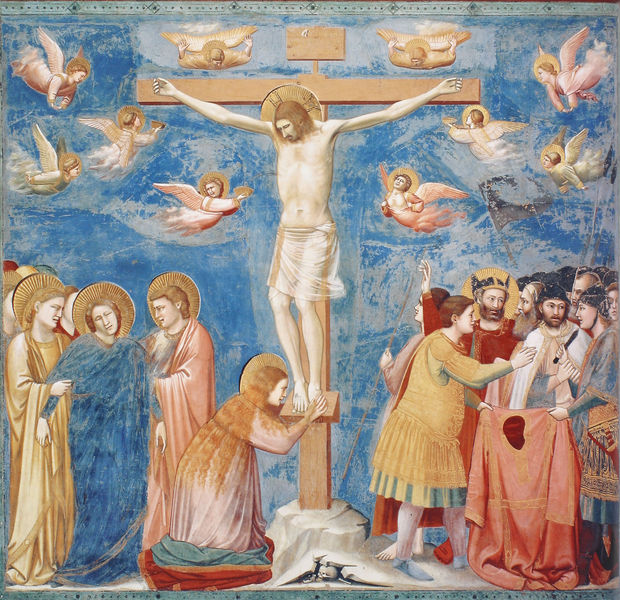
Titel: Arenakapelle / Scrovegni-Kapelle
Künstler: Giotto di Bondone
Standort: Padua, Arenakapelle (EU - I - Venetien)
Schlagwörter: blau, flügel, himmel, kleid, rot, tuch, johannes, lang, tod, trauer, gewand, haare, mantel, krone, fliegen, engel, farbig, füße, blue, crown, hands, king, könig, men, people, red, religious, soldiers, white, women, gold, gray, painting, robe, yellow, pink, brown, nagel, blut, hängen, kreuz, wood, sad, christus, jesus, kreuzigung, leid, angel, angels, clouds, heaven, sky, mittelalter, orange, death, feet, heilige, maria, magdalena, maria magdalena, mother, beard, saint, cross, tränen, wings, dead, crucifixion, mary magdalene, human, arms, garment, farbenfroh, religion, god, christ, crucifix, jews, paint, mary, saints, son, hold, pray, bellybutton, veil, halo, romans, holy, blood, golgotha, sorrow, jesus christ, resurrection, halos, ch, crucified, inri, apostles, followers, nails, disciples, wounds, gambling, kreuz jesus, haols, christus kreuz engel heiligenschein, chirche, cruxify, peploe